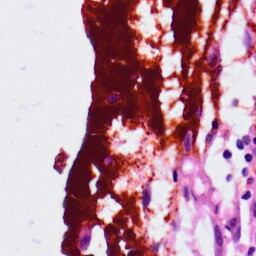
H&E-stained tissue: Lung